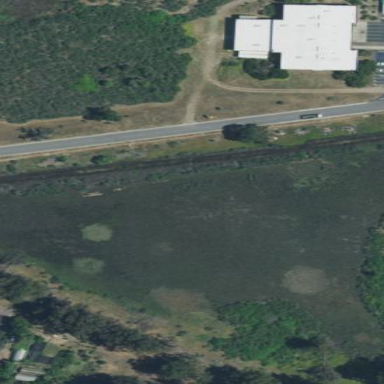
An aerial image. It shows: Marsh wetland.